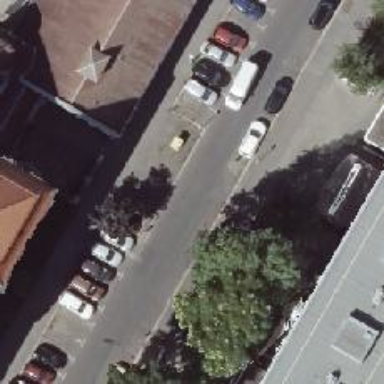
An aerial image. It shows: Residential road with asphalt surface and sidewalks on both sides. There is parking lane on the right side.